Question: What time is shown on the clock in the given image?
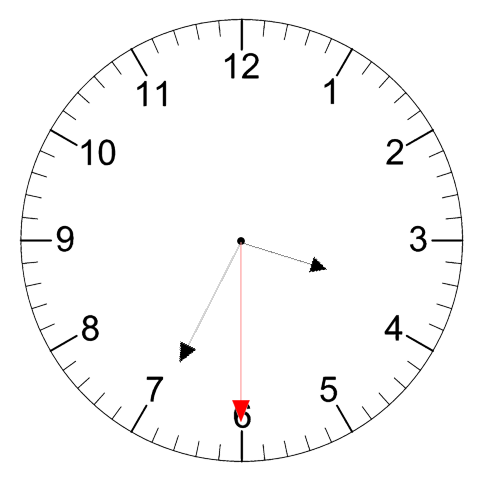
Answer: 03:34:30